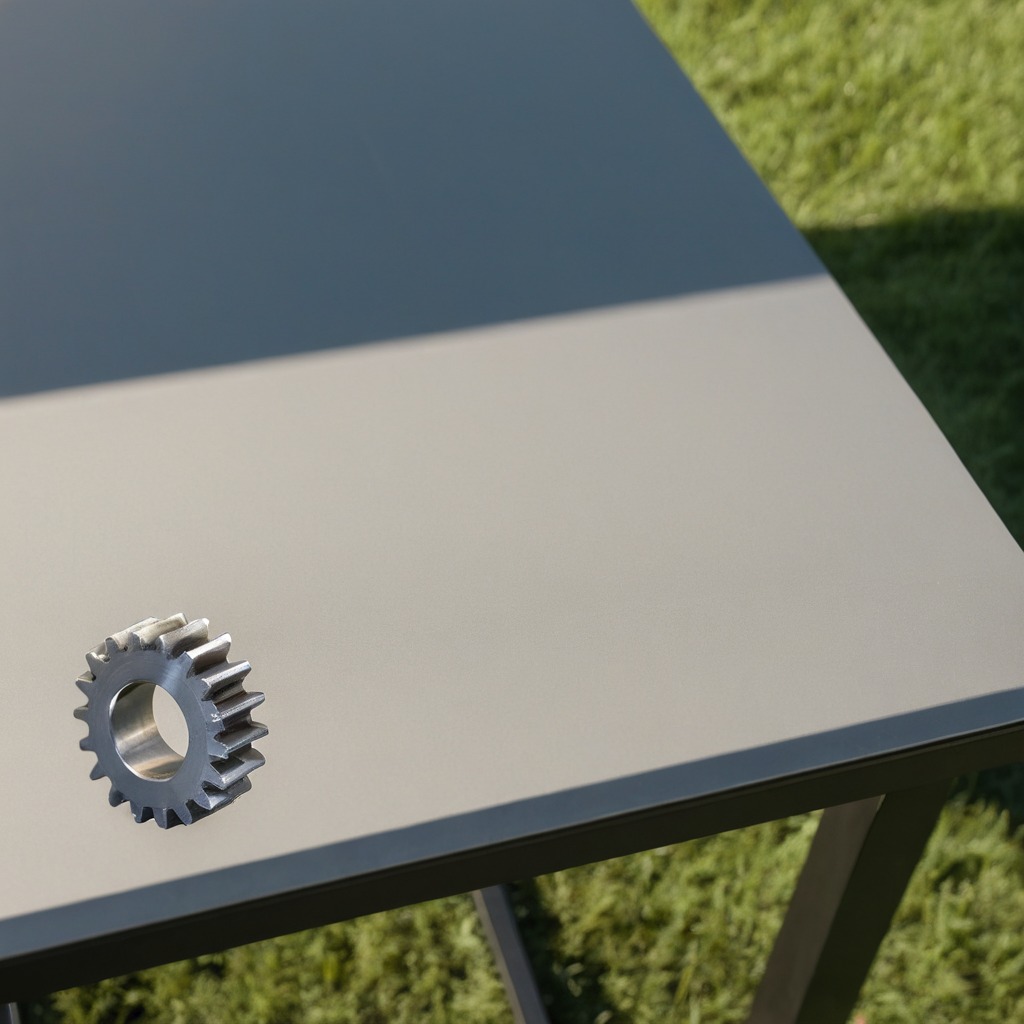
A steel gear with teeth is lying on a clean utility table in a temporary outdoor tool station afternoon light present textured surface